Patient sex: M
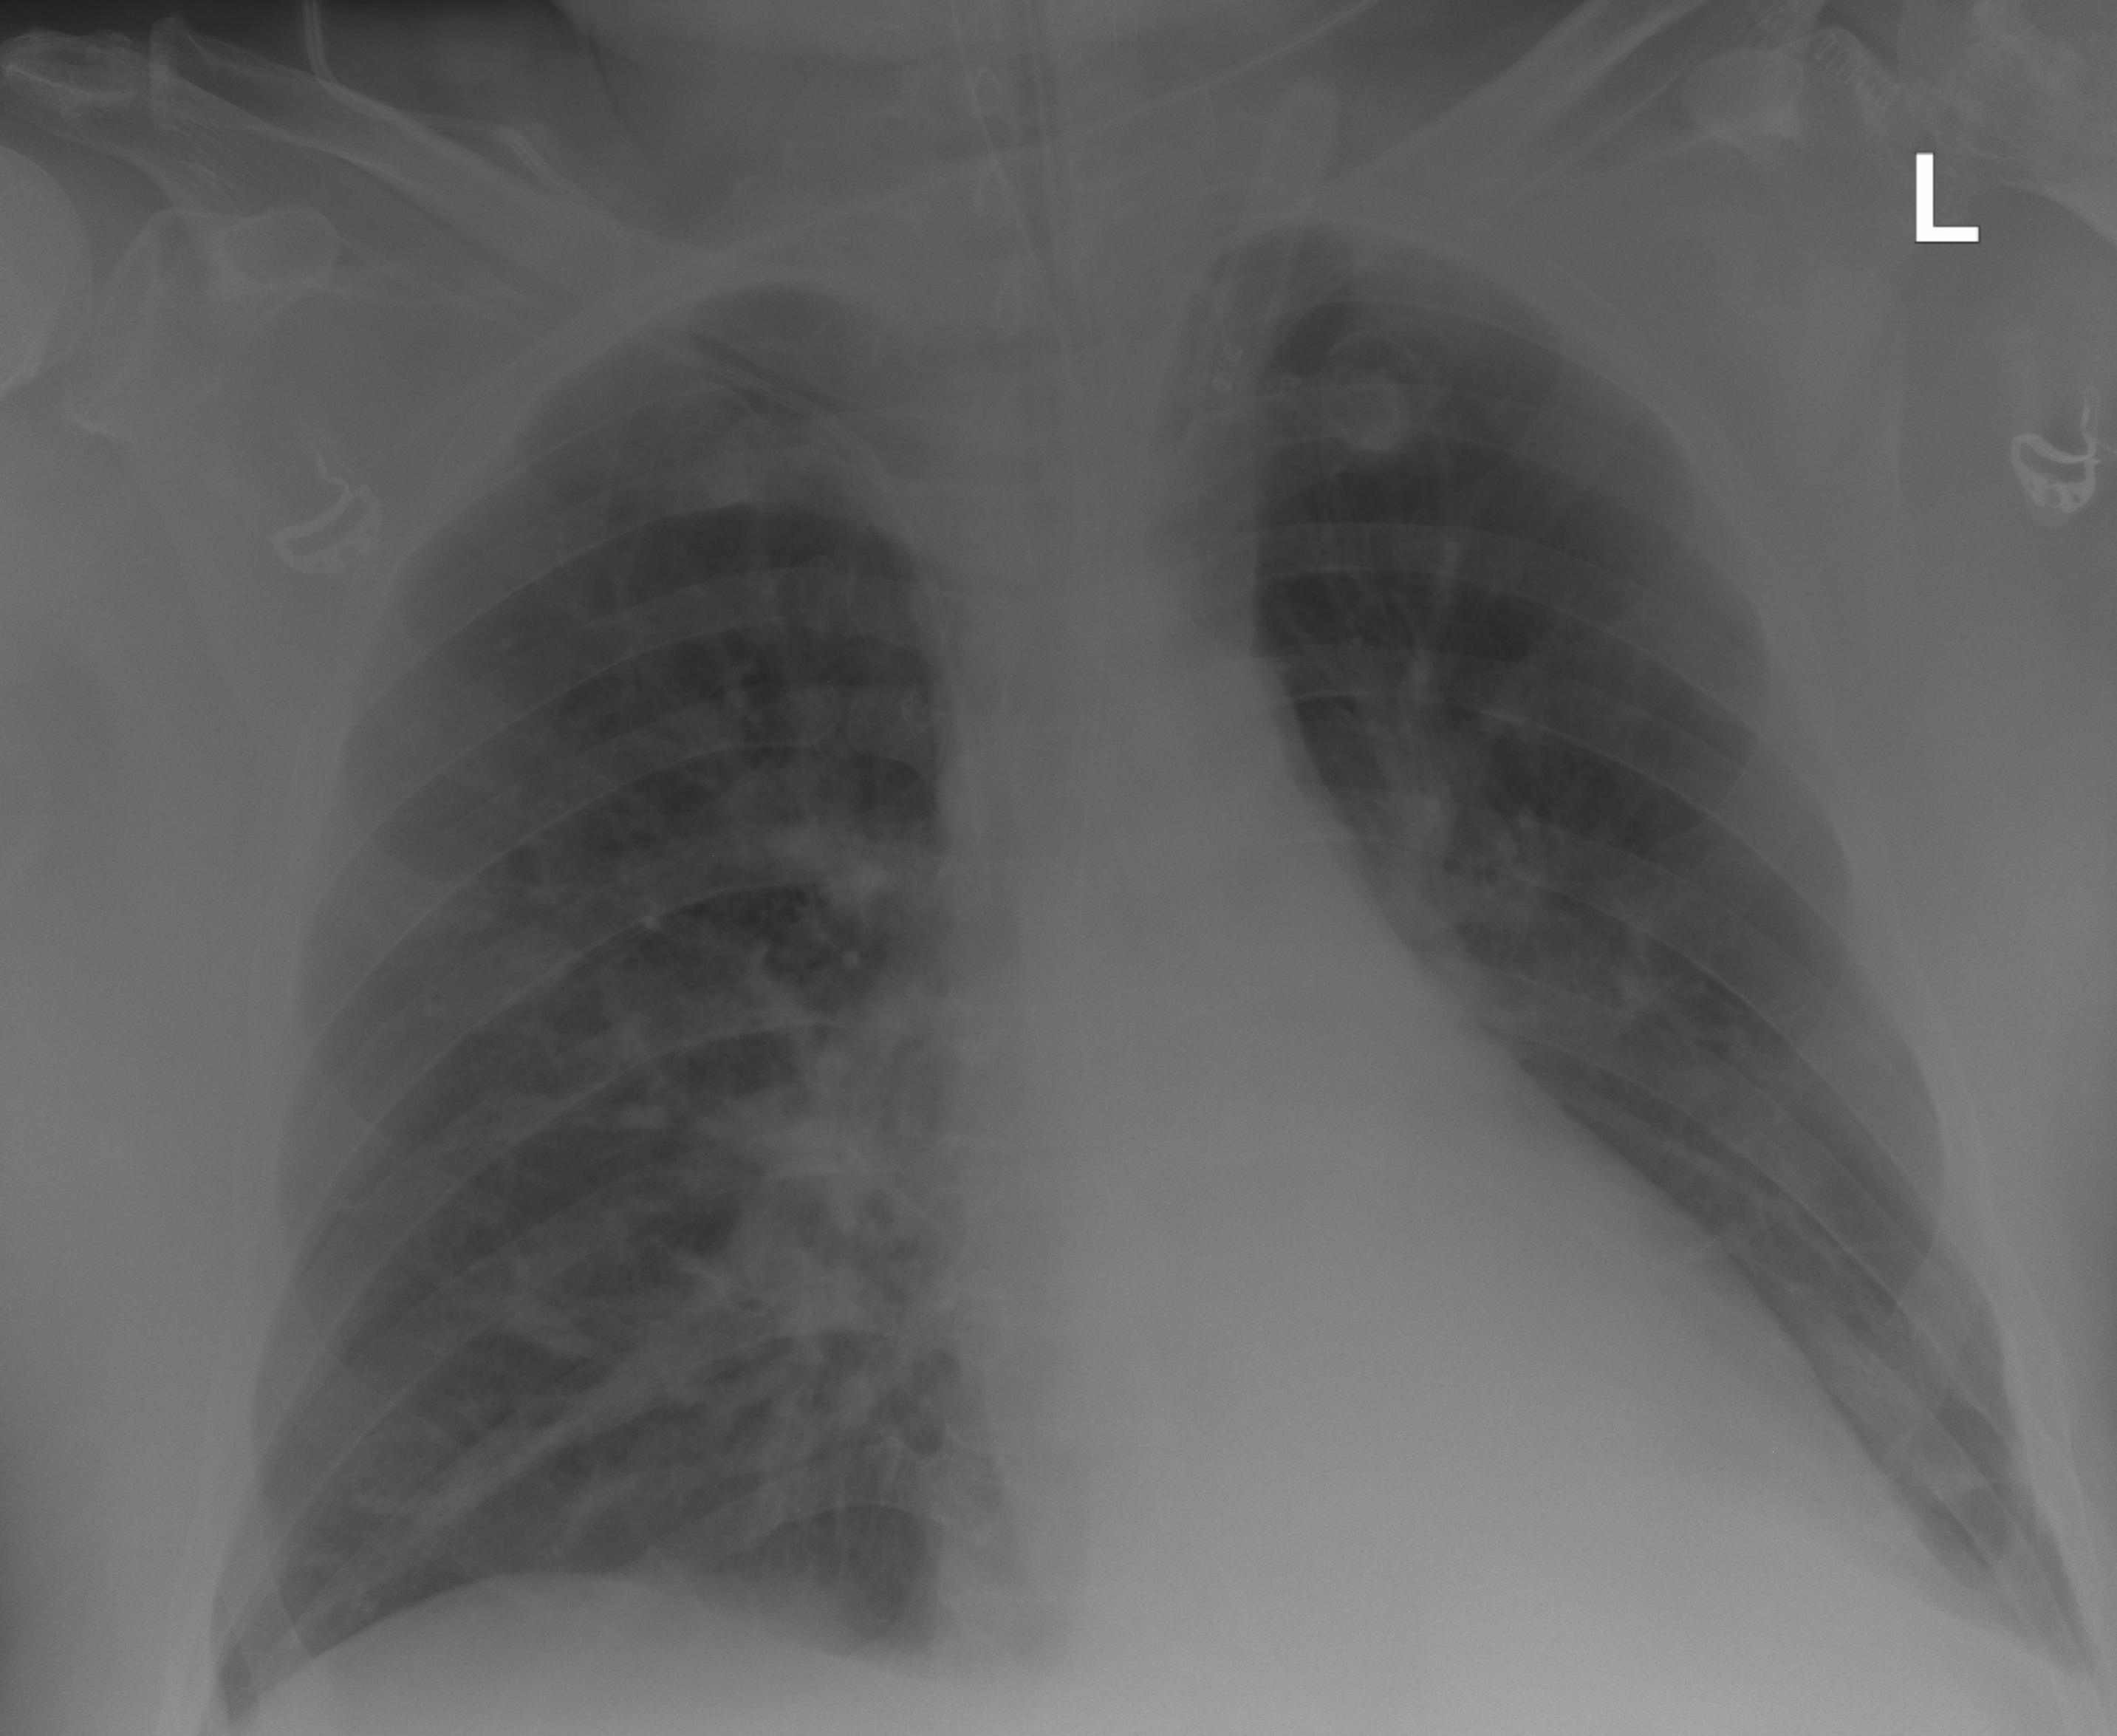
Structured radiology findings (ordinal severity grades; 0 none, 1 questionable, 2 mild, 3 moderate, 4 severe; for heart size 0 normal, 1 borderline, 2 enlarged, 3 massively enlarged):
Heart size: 2
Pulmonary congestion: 2
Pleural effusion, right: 0
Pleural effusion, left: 0
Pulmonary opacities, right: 0
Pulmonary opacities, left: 0
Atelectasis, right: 0
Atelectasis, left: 2